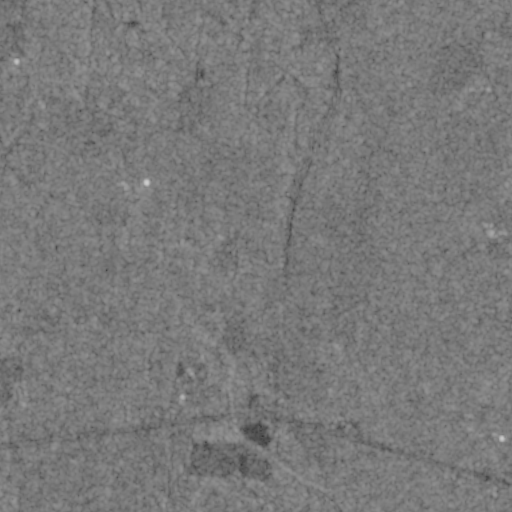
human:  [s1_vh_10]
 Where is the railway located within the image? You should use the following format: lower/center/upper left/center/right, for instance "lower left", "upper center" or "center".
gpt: The railway is located in the lower of the image.
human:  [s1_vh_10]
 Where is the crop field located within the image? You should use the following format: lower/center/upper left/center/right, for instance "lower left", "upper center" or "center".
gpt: There is no crop field in the image.

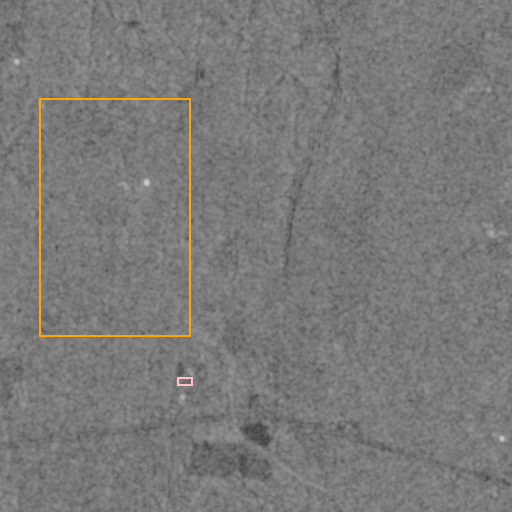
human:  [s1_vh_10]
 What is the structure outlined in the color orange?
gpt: The structure outlined in orange is a crop field.
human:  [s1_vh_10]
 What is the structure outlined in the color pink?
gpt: The structure outlined in pink is a building.
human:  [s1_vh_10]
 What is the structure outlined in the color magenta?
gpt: There is no magenta outline.